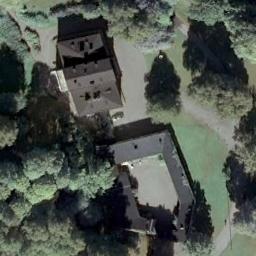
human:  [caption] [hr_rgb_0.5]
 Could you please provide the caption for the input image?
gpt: Some trees are beside the palace .

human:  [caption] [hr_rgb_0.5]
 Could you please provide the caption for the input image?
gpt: The central part of the palace is a circular building .

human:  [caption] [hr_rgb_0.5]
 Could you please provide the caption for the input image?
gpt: The palace is on the grass surrounded by trees .

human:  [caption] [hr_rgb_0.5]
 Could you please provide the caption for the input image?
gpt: The gray palace with a courtyard is surrounded by a forest .

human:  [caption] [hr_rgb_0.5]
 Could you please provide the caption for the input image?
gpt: There are many green trees around the palace .